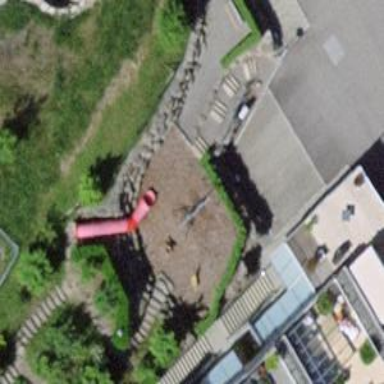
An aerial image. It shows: Playground with ground surface. The playground is designed with playful theme.